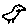
Label: bird